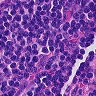
Metastatic tissue present: no